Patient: sex M, age 38
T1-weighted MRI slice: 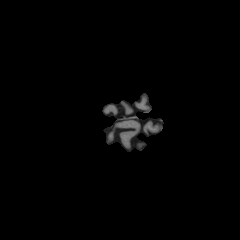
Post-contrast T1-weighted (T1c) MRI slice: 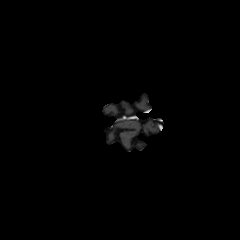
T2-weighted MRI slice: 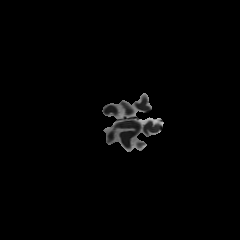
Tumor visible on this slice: no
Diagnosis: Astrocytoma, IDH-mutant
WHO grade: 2